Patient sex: M
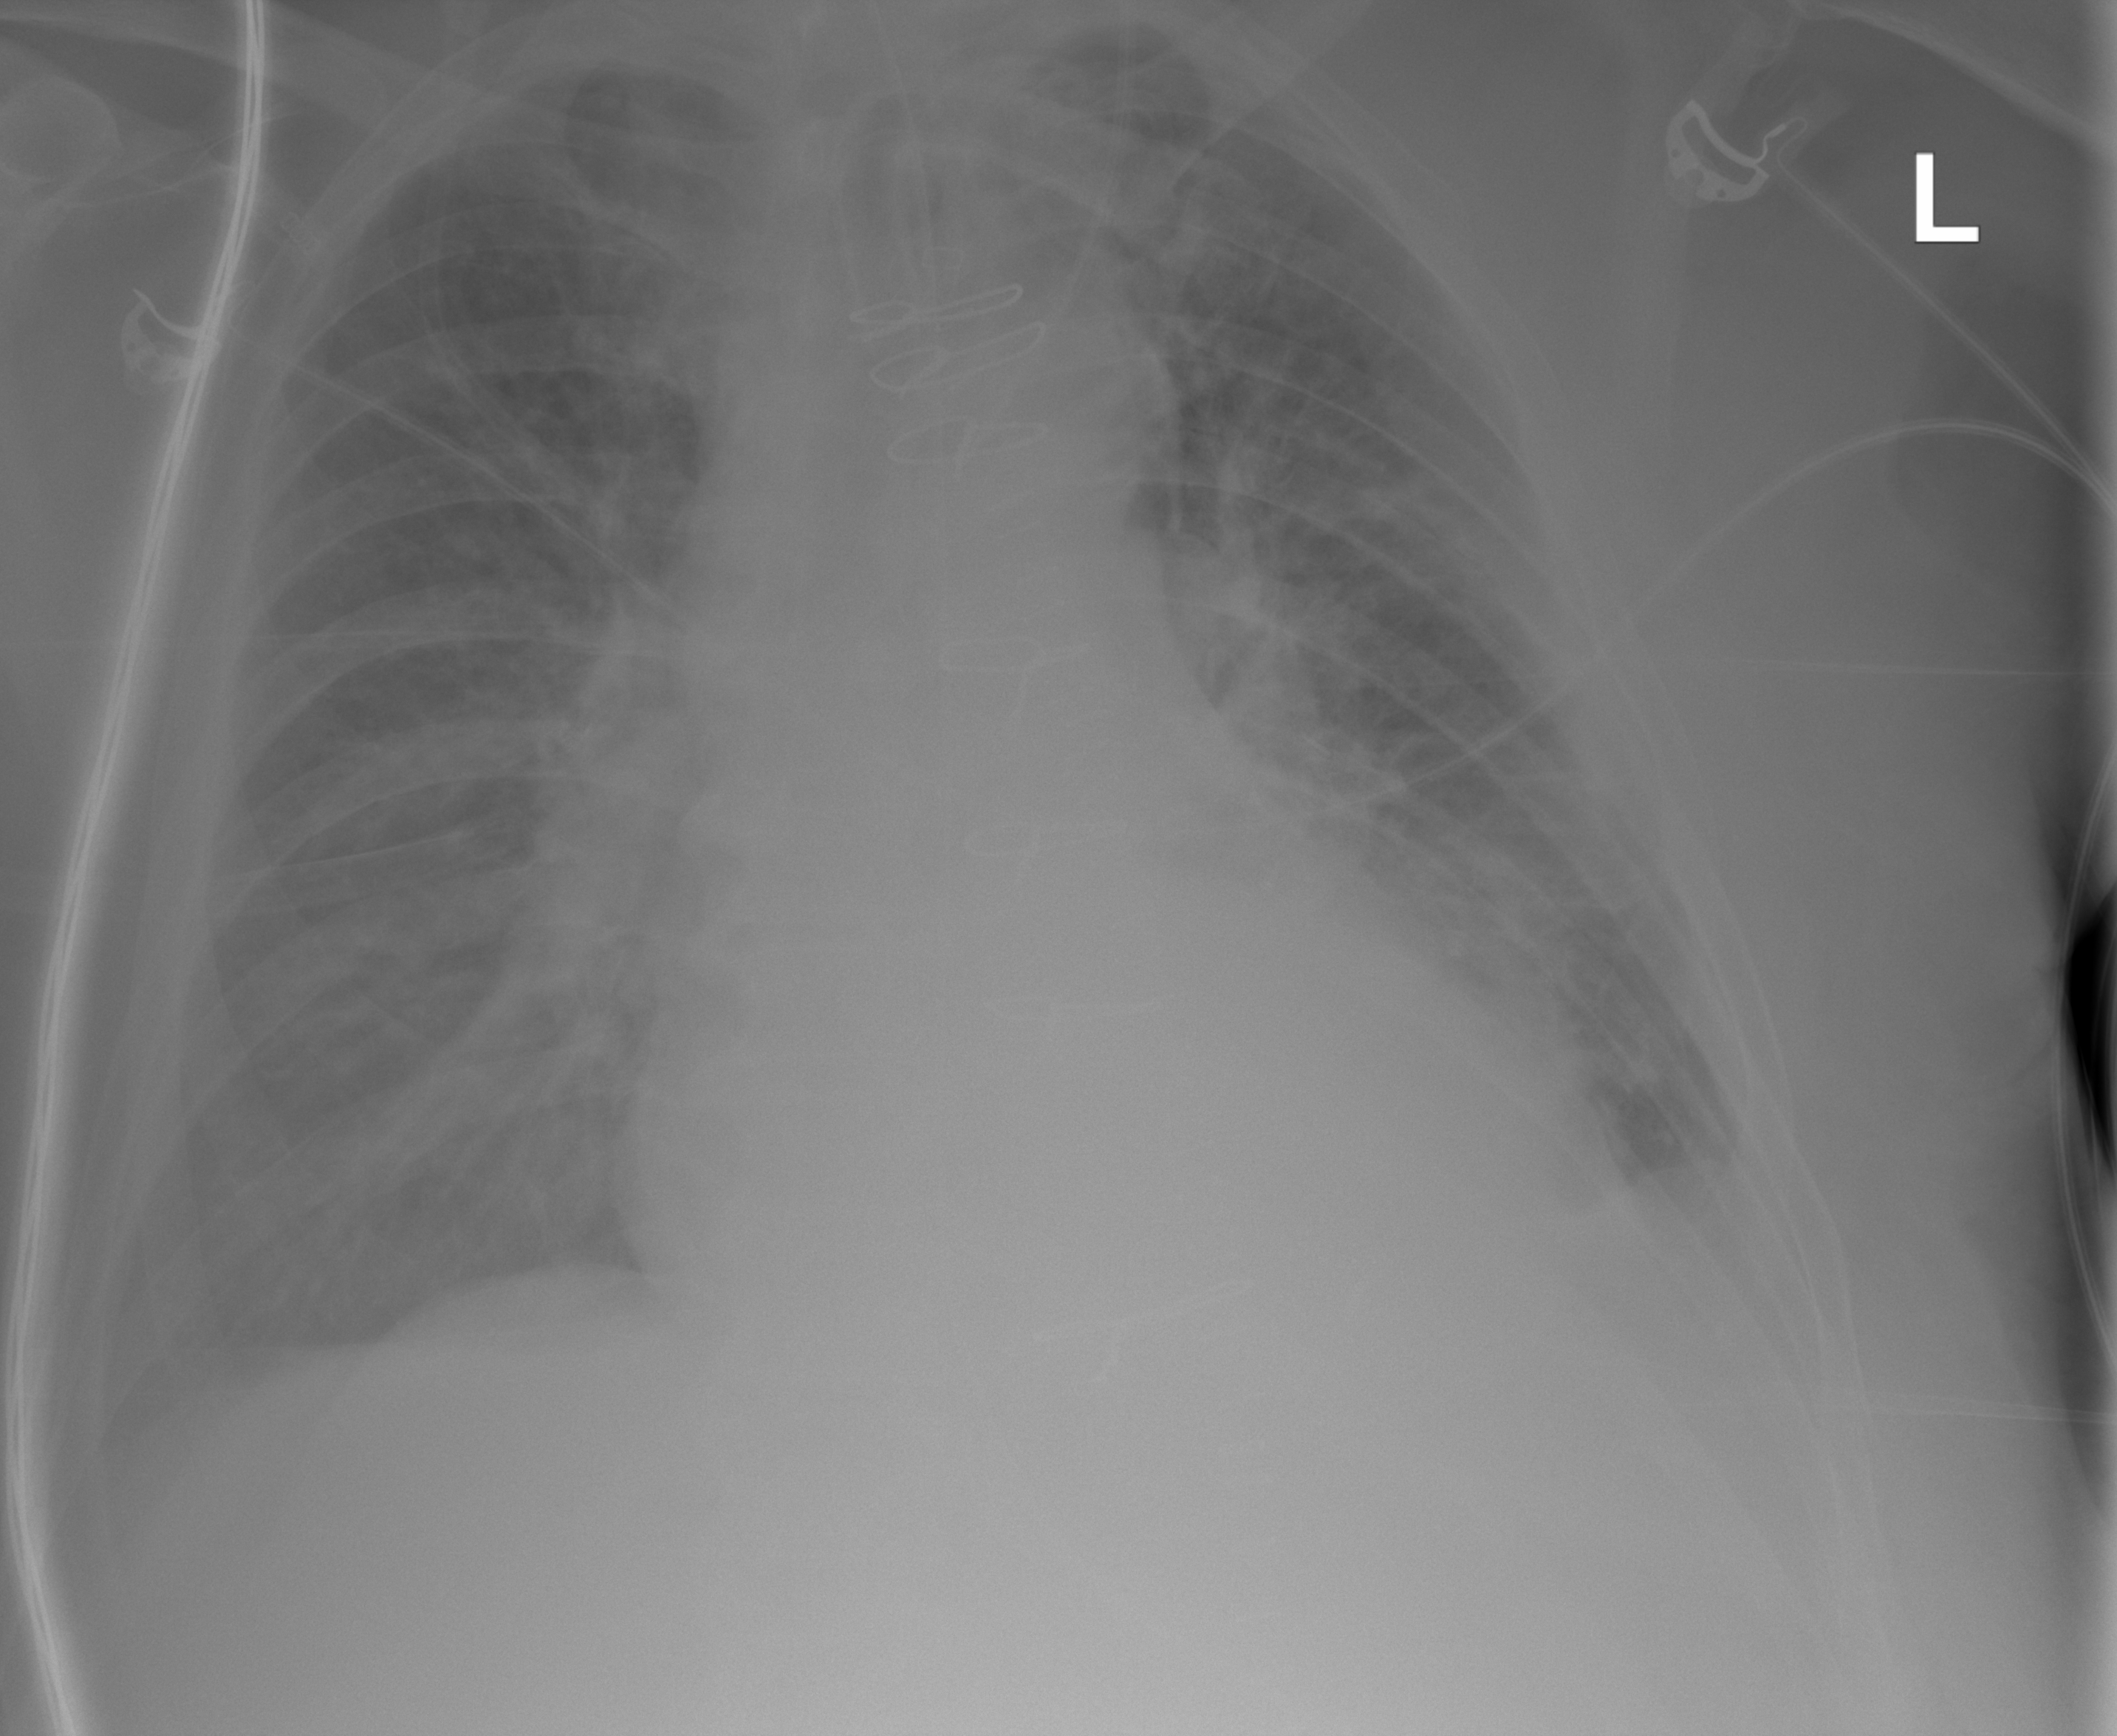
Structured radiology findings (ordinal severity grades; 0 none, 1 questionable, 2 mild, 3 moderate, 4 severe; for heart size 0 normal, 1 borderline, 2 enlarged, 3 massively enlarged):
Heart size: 2
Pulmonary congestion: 3
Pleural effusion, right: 2
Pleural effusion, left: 2
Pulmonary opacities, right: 3
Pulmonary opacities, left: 3
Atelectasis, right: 3
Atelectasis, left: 3